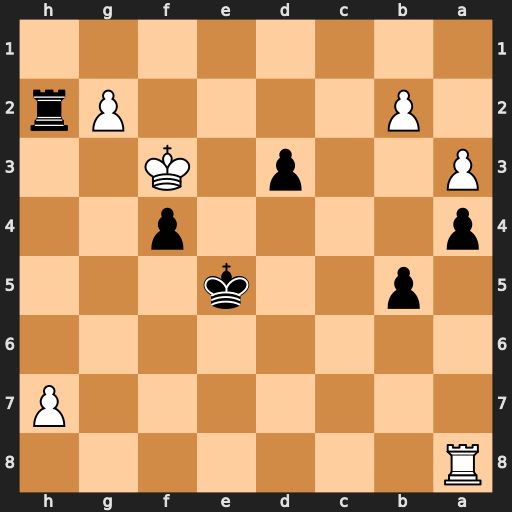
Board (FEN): R7/7P/8/1p2k3/p4p2/P2p1K2/1P4Pr/8
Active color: b
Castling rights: -
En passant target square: -
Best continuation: Rxh7 Re8+ Kd6